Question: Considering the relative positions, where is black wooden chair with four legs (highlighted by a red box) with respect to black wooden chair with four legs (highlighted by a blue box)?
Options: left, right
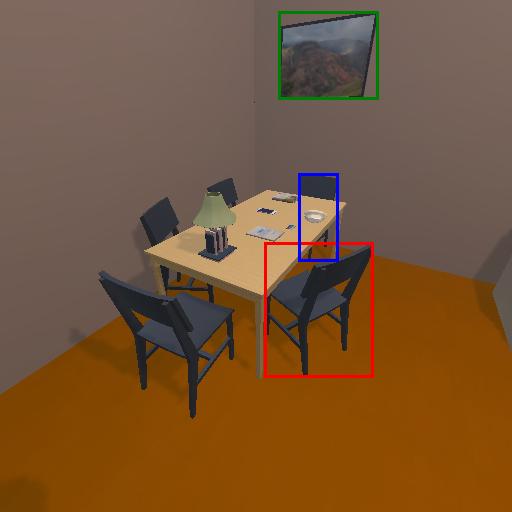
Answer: left